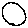
Label: circle